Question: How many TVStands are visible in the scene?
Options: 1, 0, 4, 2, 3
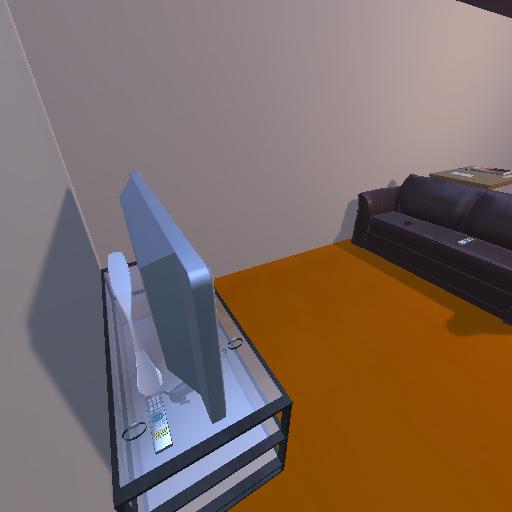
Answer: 1